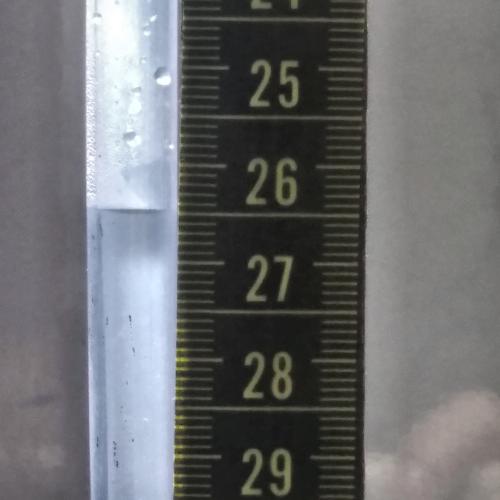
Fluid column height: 26.5 cm